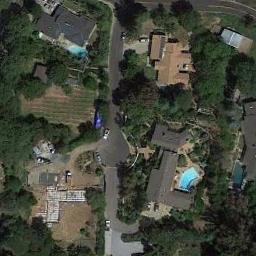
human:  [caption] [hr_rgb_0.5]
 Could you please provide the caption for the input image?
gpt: The sparse residential is on the bare land next to some trees and a road .

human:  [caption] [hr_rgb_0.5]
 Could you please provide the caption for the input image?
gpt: In sparse residential areas there are several houses of different sizes and many green trees surrounded by grass .

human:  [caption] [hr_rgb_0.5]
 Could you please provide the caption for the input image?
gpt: There are circular swimming pools beside this house .

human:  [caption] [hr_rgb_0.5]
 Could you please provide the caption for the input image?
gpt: The sparse residential  is surrounded by trees .

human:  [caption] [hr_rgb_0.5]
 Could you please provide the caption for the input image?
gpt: A sparse residential area with many green trees and some buildings .